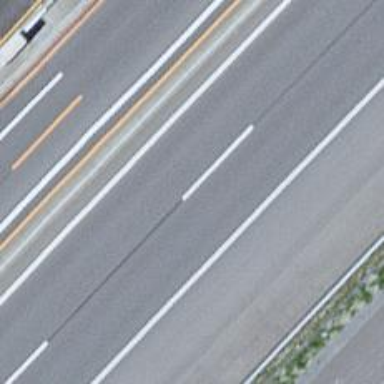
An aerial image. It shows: Asphalt motorway.